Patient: sex M, age 34
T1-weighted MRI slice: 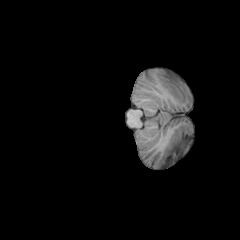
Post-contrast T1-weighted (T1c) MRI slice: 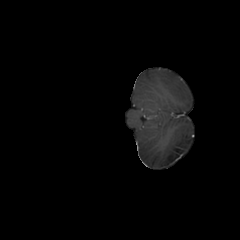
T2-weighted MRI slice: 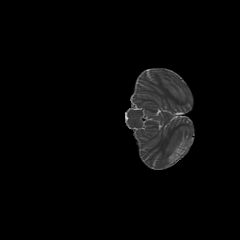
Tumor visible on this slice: no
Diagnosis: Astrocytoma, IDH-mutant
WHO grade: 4